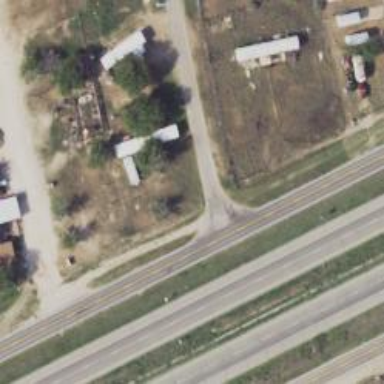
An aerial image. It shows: Tertiary road with frontage road along it.